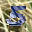
Label: 5